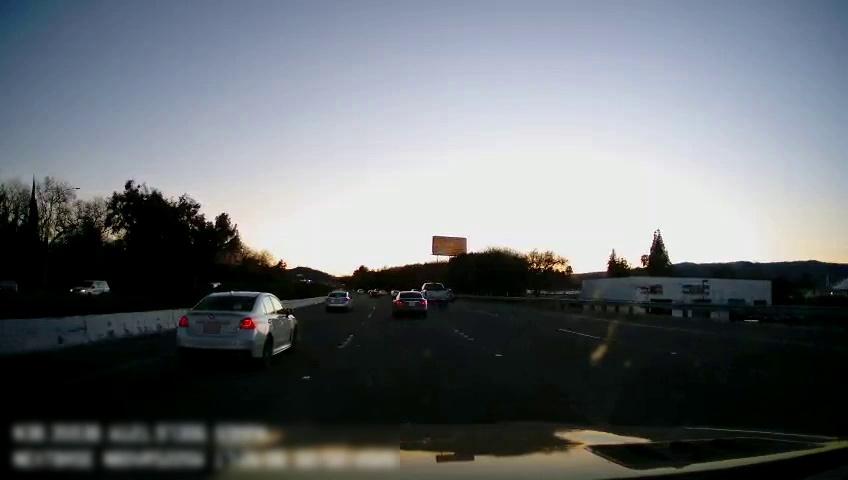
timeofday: Day
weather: Cloudy
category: Drivable Space
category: Vehicles | Car
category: Vehicles | Truck
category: Vehicles | Car
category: Vehicles | Car
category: Vehicles | SUV
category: Lanes | Current Lane
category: Lanes | Current Lane
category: Lanes | Alternate Lane
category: Lanes | Alternate Lane